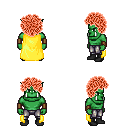
a pixel art fantasy rpg character, male body template, orc, green skin, yellow cape, metal pants, red curly afro hairstyle, leather bracers, black shoes, four views (front, back, left, right), 2x2 character sprite sheet, small pixel art, hard edges, no anti-aliasing